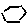
Label: hexagon